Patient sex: M
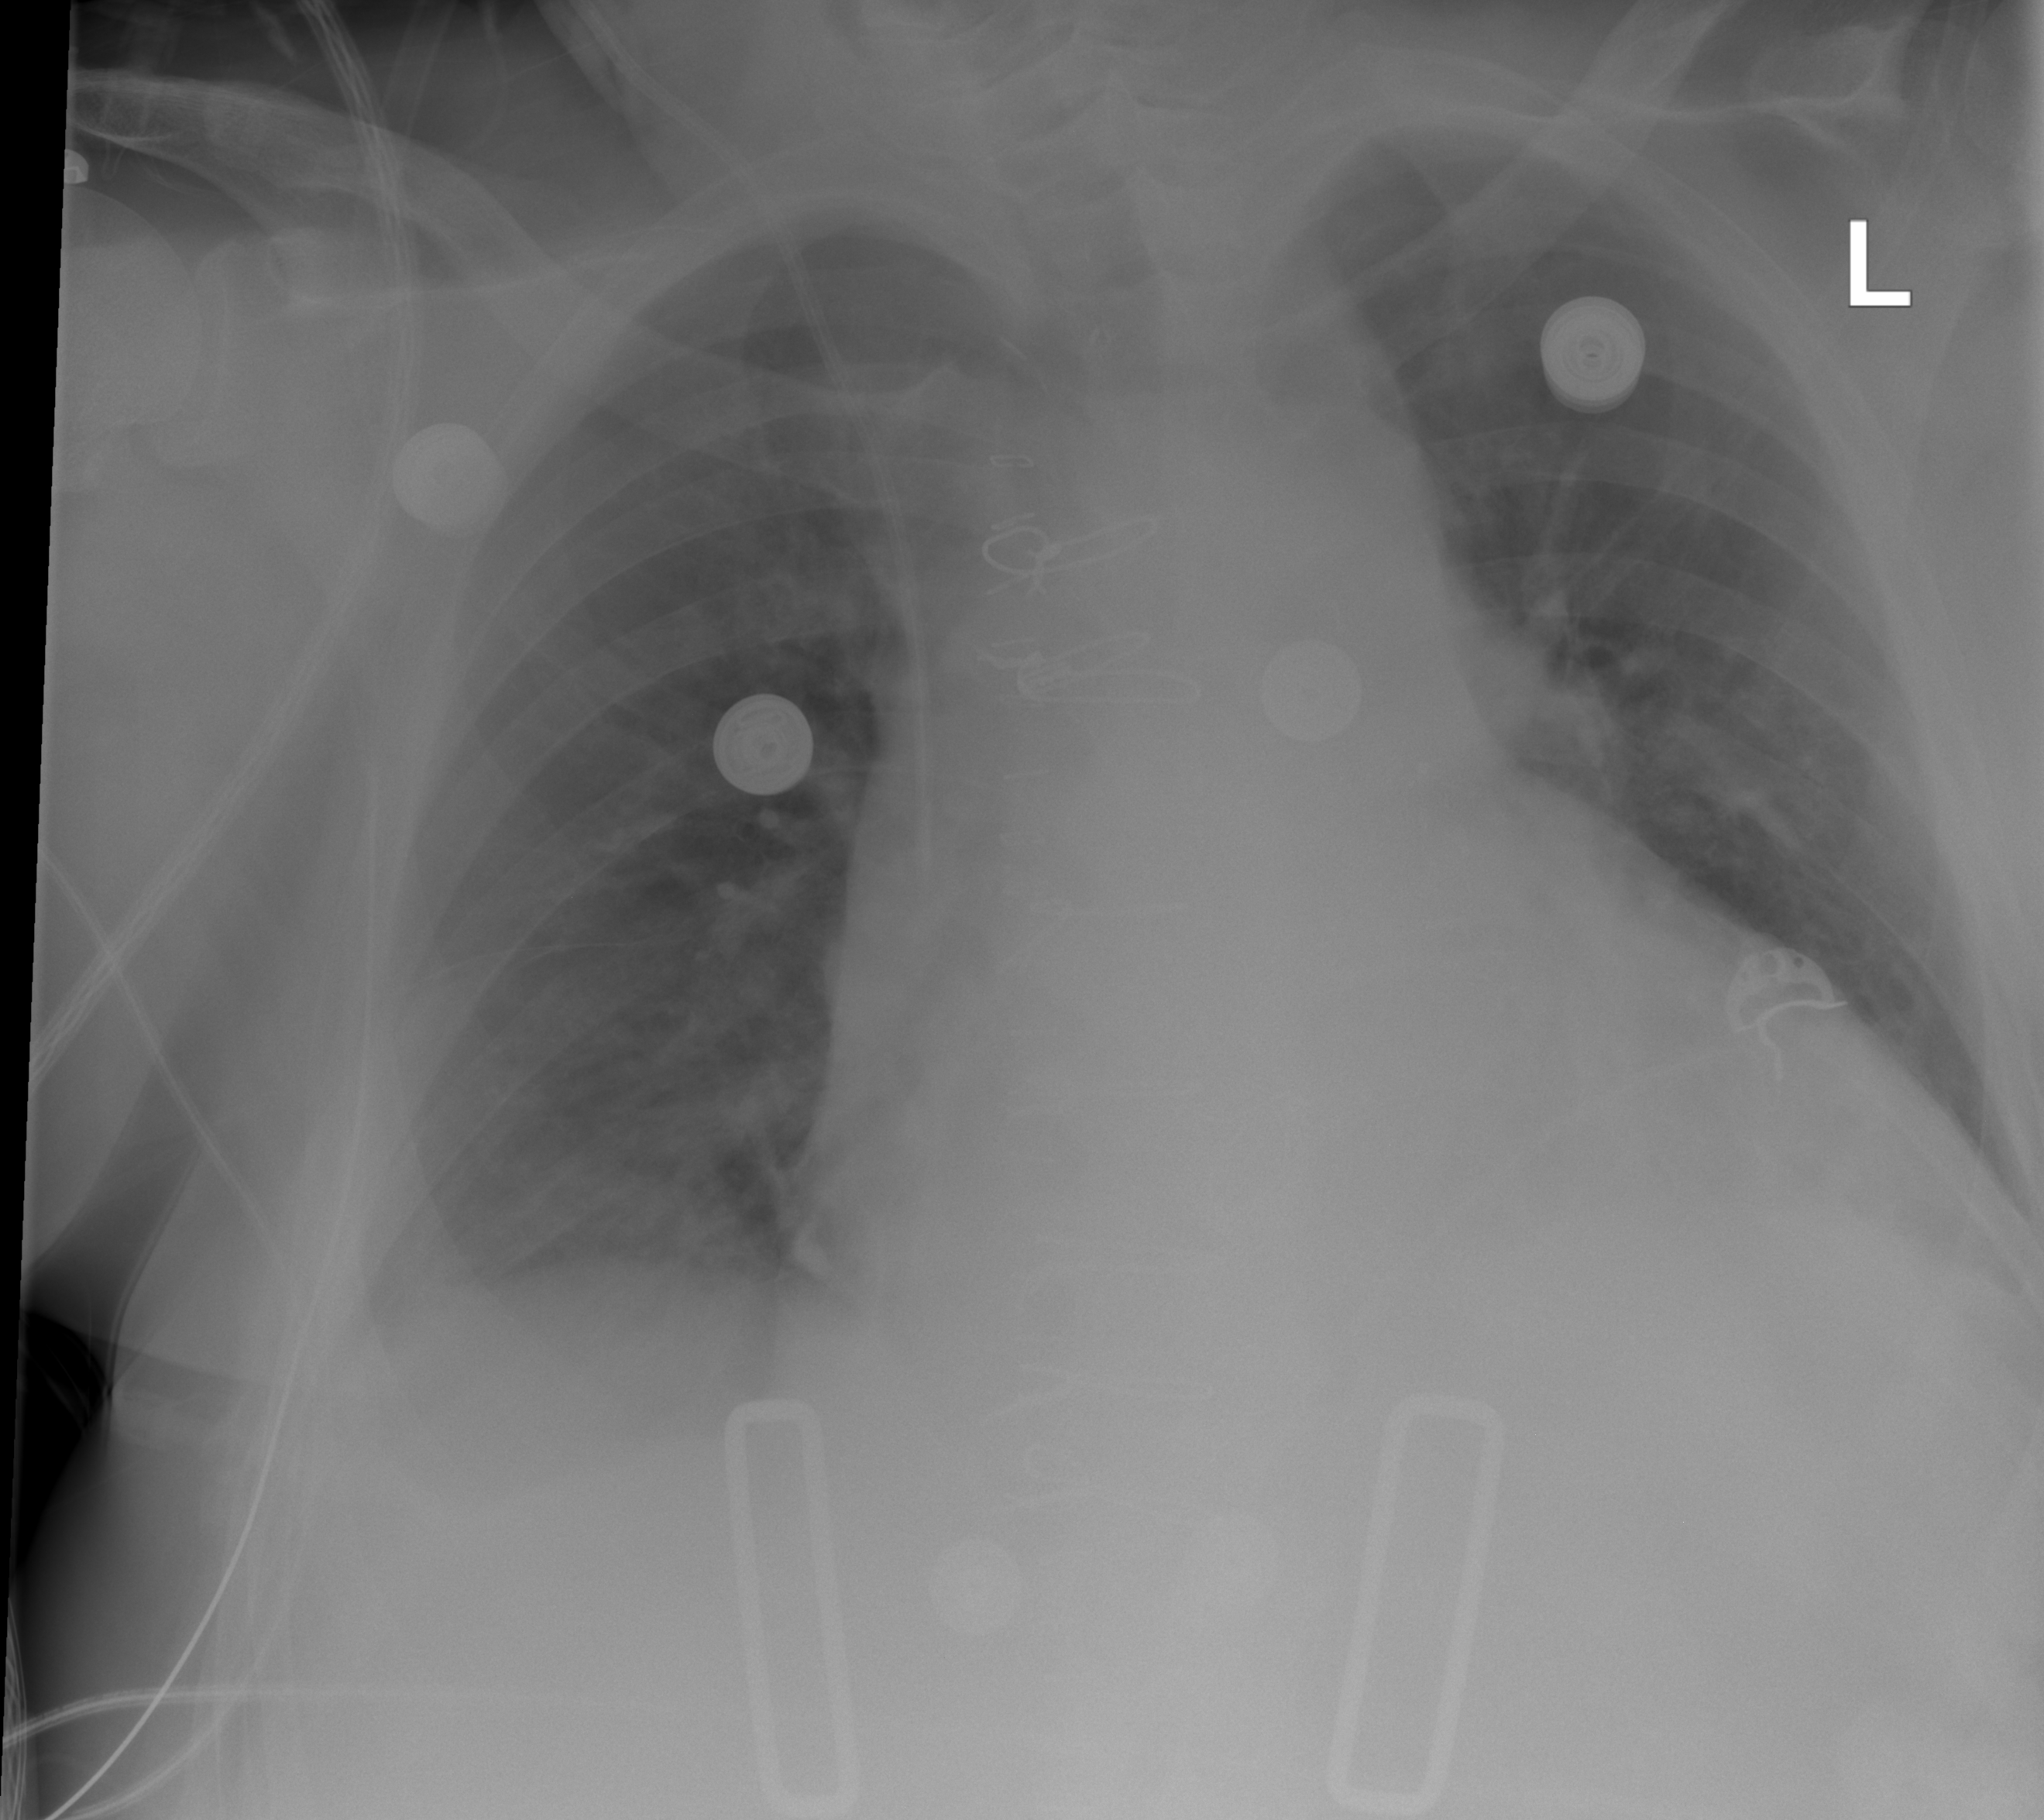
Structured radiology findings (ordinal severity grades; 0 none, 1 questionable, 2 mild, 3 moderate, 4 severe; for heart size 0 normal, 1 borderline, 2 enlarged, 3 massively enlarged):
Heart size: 3
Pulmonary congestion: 2
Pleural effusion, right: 2
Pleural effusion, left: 0
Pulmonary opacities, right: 0
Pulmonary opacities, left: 0
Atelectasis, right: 2
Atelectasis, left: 2